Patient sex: M
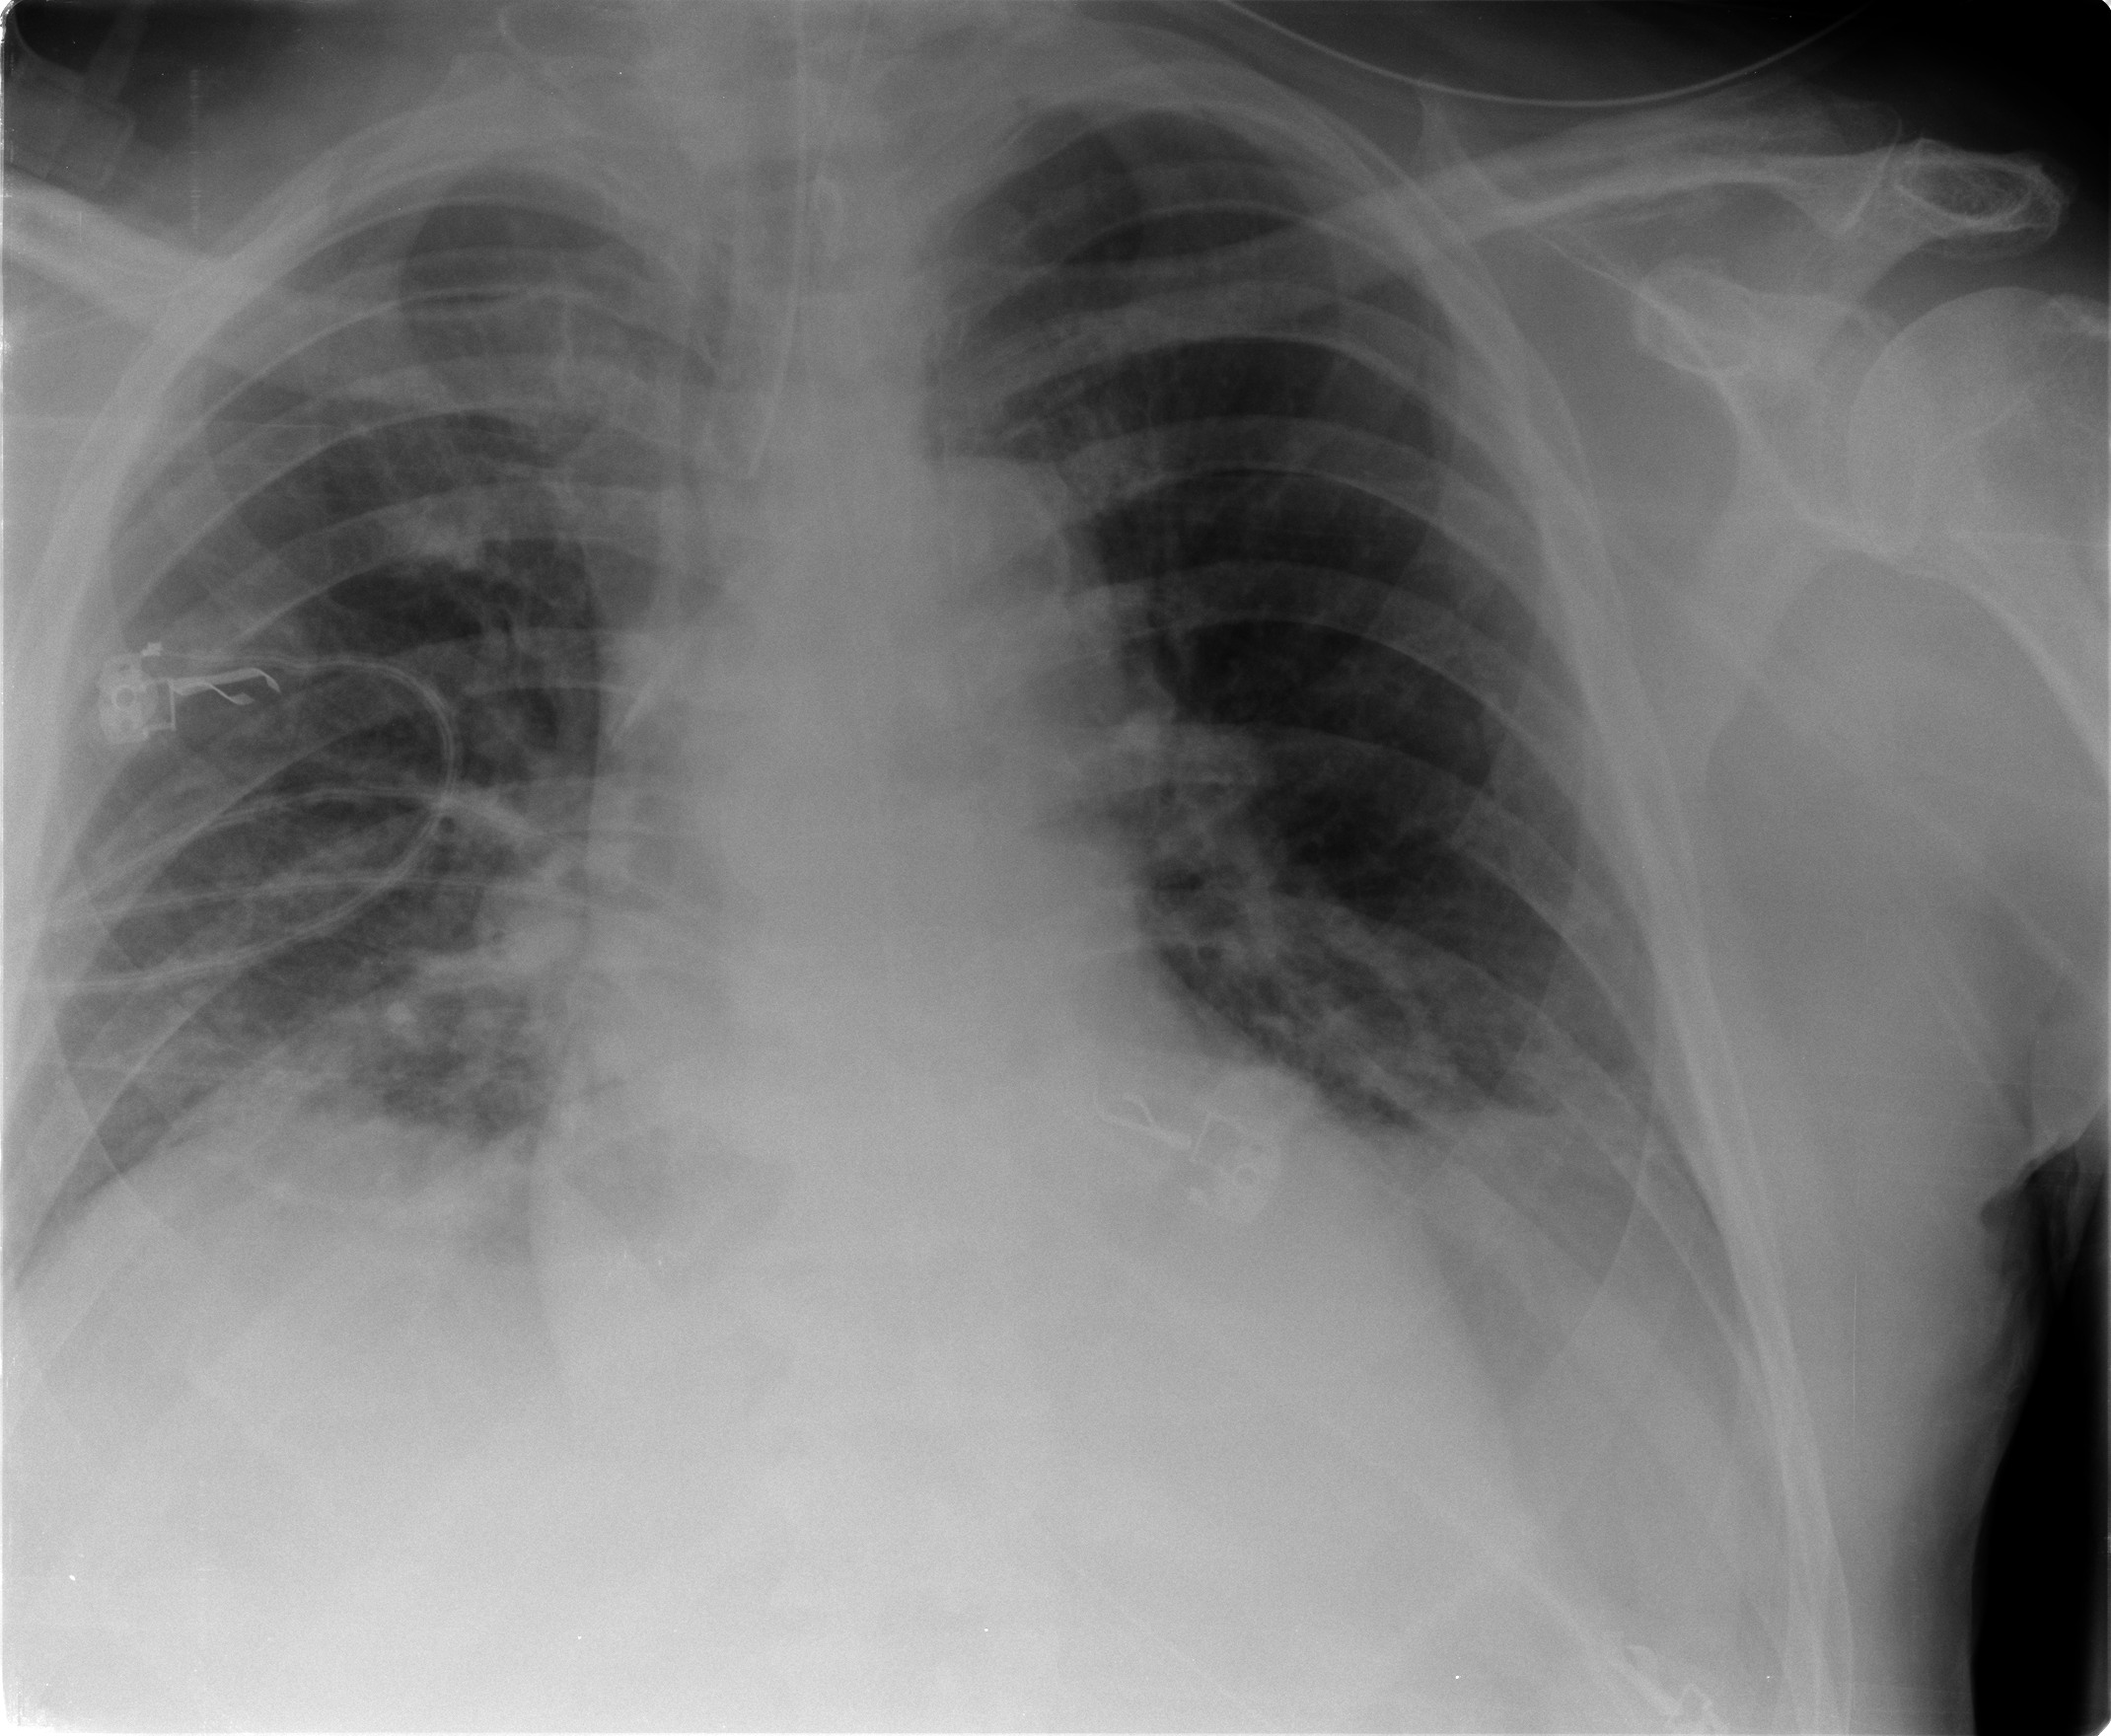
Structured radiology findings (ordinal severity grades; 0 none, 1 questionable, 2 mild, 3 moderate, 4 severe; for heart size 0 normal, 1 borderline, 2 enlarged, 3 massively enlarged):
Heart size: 0
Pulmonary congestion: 1
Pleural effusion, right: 0
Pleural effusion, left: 2
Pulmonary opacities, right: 1
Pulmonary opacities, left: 0
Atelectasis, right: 2
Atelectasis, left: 2